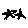
Label: star